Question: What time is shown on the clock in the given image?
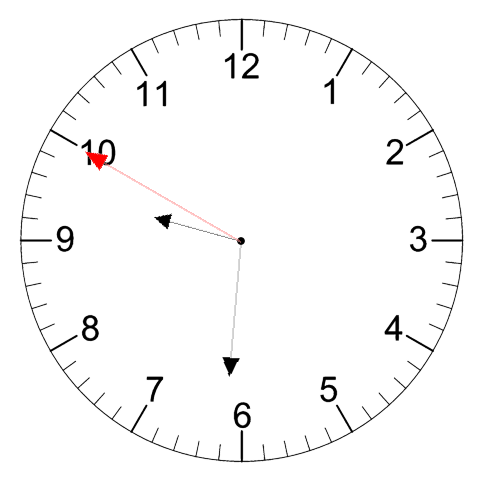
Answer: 09:30:50